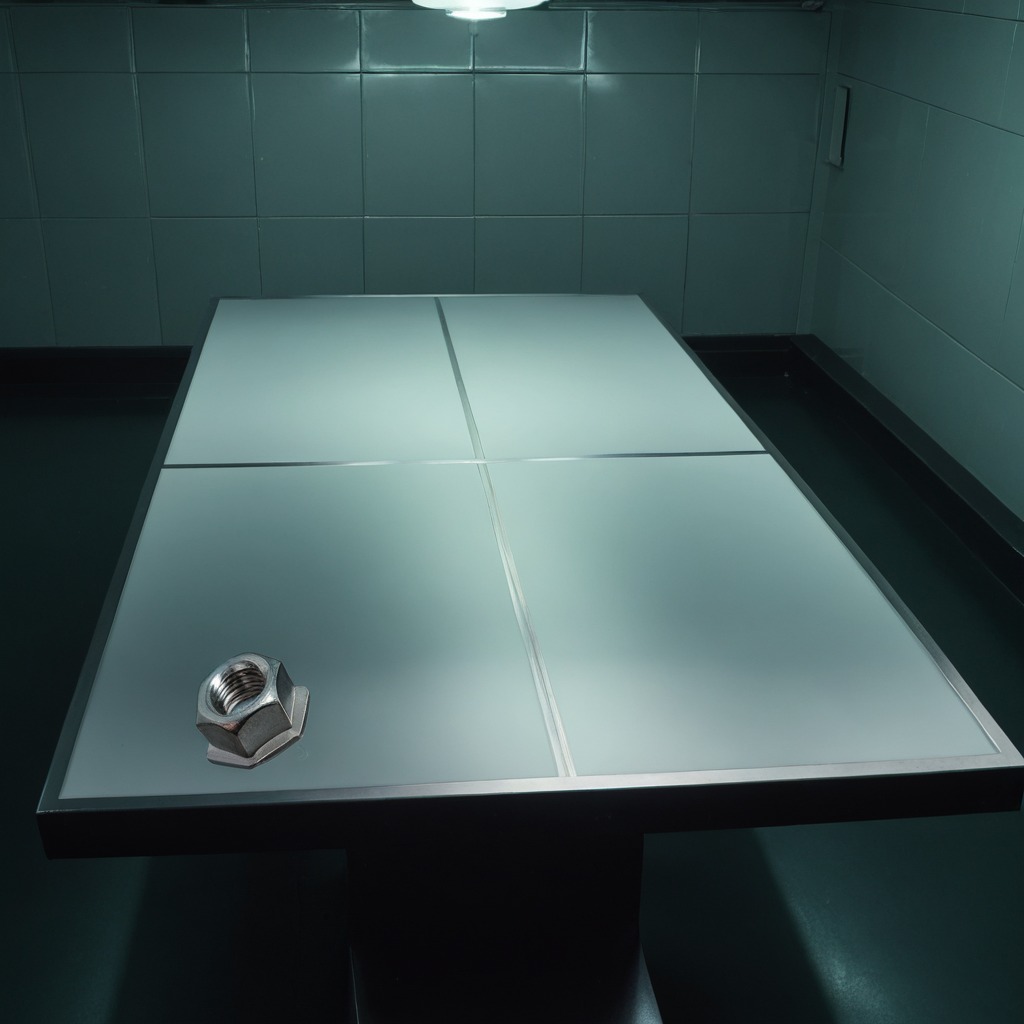
A metal nut lies on the table in the railway signal maintenance room.